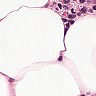
Metastatic tissue present: no